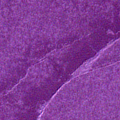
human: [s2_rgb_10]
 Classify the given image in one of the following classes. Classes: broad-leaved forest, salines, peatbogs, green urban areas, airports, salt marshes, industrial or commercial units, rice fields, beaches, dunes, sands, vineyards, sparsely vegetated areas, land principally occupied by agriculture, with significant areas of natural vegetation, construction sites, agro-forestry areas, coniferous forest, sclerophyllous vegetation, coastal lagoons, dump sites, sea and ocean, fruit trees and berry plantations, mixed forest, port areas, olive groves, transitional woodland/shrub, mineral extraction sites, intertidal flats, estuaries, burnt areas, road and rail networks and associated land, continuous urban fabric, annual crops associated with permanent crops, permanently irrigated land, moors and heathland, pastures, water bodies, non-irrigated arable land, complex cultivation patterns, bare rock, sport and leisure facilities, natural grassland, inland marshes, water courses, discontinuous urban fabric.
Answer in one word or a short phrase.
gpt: sea and ocean